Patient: sex M, age 69
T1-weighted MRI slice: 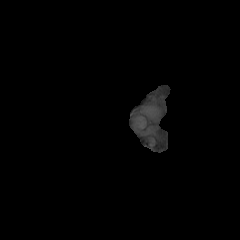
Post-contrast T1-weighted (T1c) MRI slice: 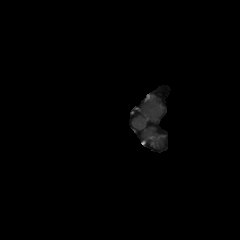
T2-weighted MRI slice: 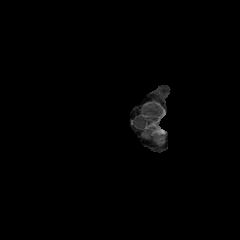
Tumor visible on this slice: no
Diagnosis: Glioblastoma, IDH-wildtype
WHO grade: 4